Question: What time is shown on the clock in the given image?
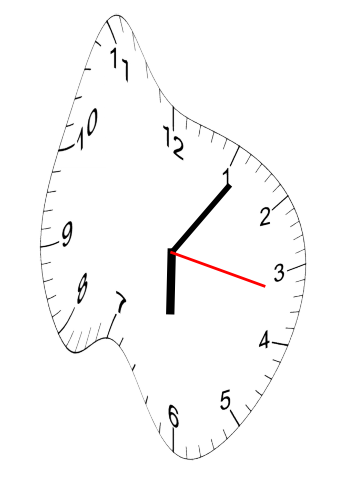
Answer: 06:06:17